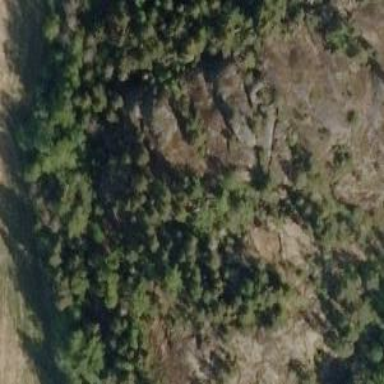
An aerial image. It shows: Cliff in nature.